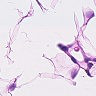
Metastatic tissue present: no